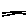
Label: line